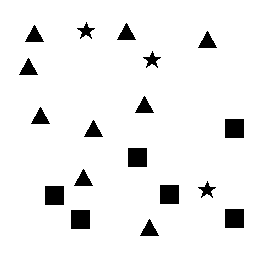
Squares: 6
Triangles: 9
Stars: 3
Total shapes: 18